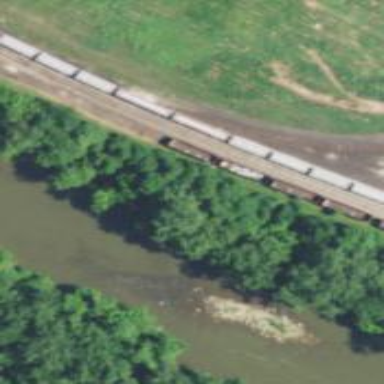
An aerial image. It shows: Rail spur service.